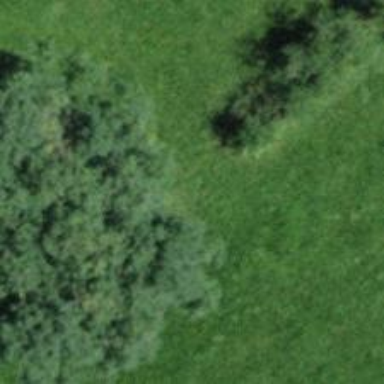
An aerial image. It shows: Row of trees in natural setting.